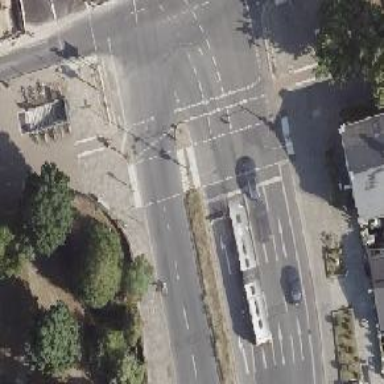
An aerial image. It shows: Footway that serves as traffic island.